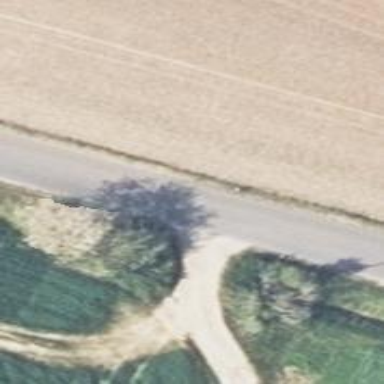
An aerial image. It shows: Emergency access point on the road.